Question: I have added an extra step to my uzerwizard
'''
<asp:TemplatedWizardStep id="stpPayment" runat="server" Title="Payment">
<ContentTemplate>
<asp:DropDownList ID="cmbSubs" runat="server" ClientIDMode="Static"
Width="200px">
<asp:ListItem Value="month">Monthly Subscription</asp:ListItem>
<asp:ListItem Value="year">Annual Subscription</asp:ListItem>
</asp:DropDownList>
'''
i am successfully navigating to the new step
'''
protected void NewUserprofileWizard_NextButtonClick(object sender, WizardNavigationEventArgs e)
{
if (NewUserprofileWizard.ActiveStepIndex == 0)
{
NewUserprofileWizard.ActiveStepIndex = 1;
}
}
'''
but I cant get access to the dropdownlist from my codebehind
note: i can get a handle onto the controls in the 1st (createuser) step.
but any controls in the next step always return a null.
this is the code i am using
'''
DropDownList cmb = (DropDownList)NewUserprofileWizard.WizardSteps[1].FindControl("cmbSubs");
'''
i always return a null.
note that this works just fine
'''
TextBox tmp = (TextBox)NewUserprofileWizard.CreateUserStep.ContentTemplateContainer.FindControl("Email");
userProfile.AccountEmail = tmp.Text;
'''
problem seems unique to custom steps
Thanks for the help
---
Tried Gregors suggestion. no luck. mine always comes up as null.

if thsi helps any:
my wizard is inside a user control..
the page that uses the user control is inside a master page.....
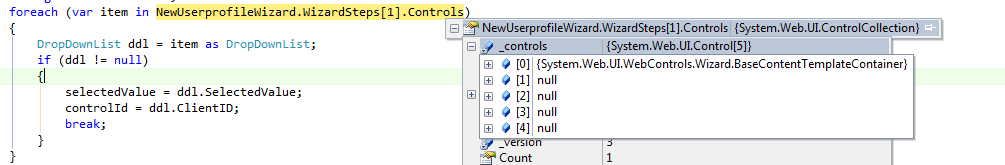
Answer: it appears that today my google foo was doing much better
because i am in a templateswizardstep, i have to cast the wizardstep into the templatedwizardstep.
from here i can now find the control. whooohoo!
'''
TemplatedWizardStep step = (TemplatedWizardStep)NewUserprofileWizard.WizardSteps[1];
cmb = (DropDownList)step.ContentTemplateContainer.FindControl("cmbSubs");
'''
Thanks all for the help